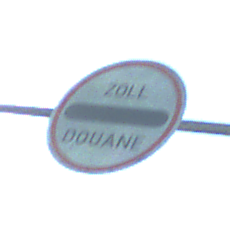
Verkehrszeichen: Zollstelle
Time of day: MorningAfternoon
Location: Outdoor (Nature)
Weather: Clear
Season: NotSpecified
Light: Natural